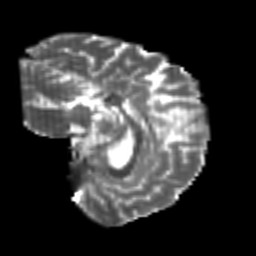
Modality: T2w
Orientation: sagittal
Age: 25
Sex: male
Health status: healthy
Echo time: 0.074 s